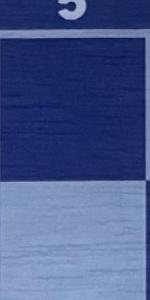
Label: Empty